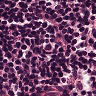
Metastatic tissue present: no